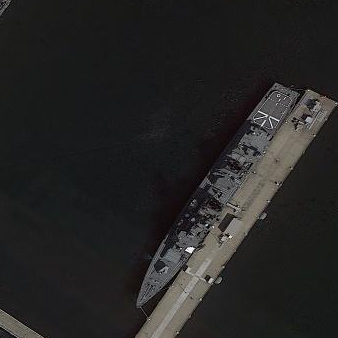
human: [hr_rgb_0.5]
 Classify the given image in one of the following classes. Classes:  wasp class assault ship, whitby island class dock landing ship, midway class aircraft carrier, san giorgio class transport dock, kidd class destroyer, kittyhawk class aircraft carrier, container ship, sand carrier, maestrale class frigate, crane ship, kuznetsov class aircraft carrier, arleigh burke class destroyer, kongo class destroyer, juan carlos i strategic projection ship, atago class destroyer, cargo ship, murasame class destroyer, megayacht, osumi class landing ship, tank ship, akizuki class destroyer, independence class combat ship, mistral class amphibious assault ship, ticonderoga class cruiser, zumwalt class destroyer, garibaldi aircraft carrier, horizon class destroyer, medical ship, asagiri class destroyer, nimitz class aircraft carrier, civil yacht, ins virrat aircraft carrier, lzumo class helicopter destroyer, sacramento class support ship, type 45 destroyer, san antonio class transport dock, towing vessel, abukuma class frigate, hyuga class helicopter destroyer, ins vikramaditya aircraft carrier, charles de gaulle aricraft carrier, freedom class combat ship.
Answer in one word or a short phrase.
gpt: Murasame class destroyer